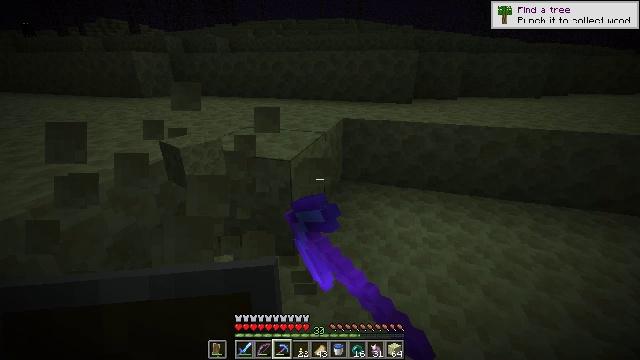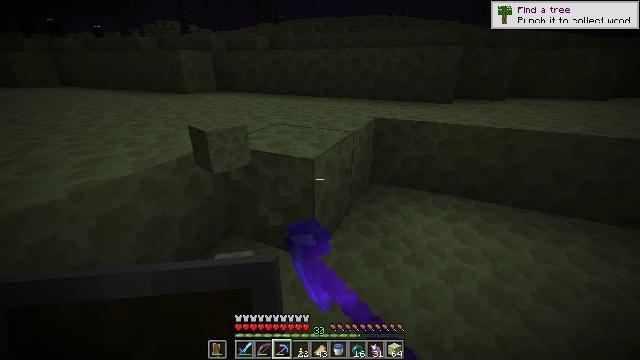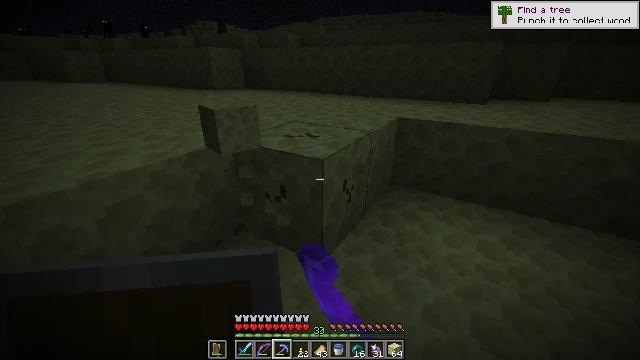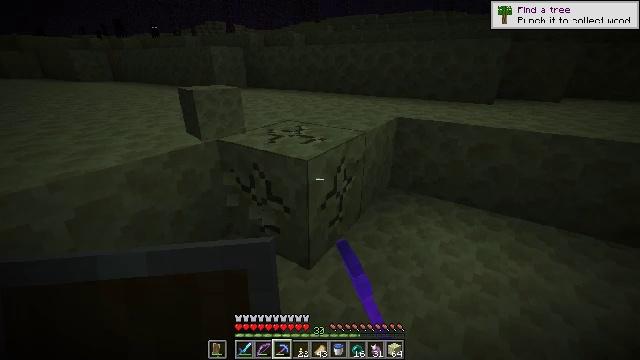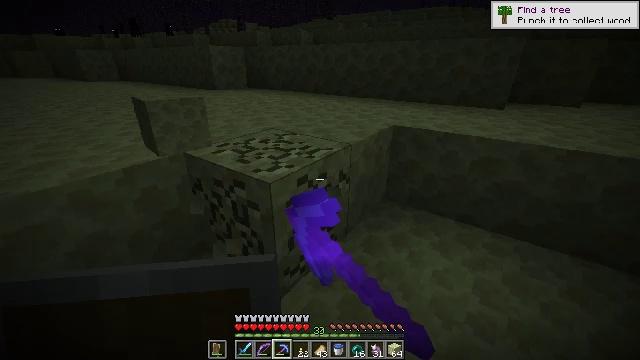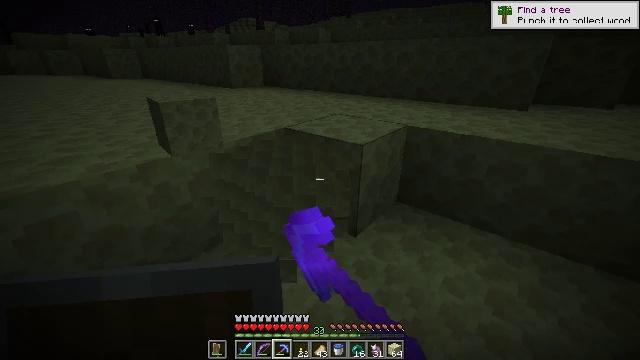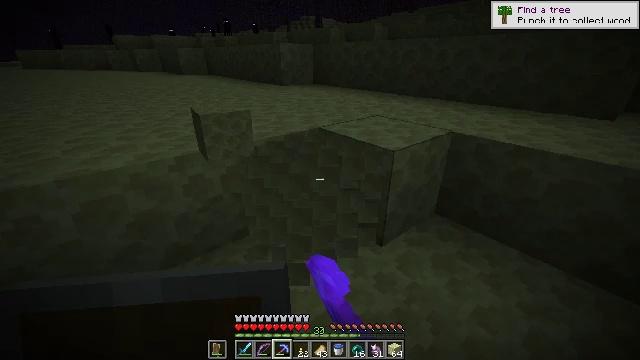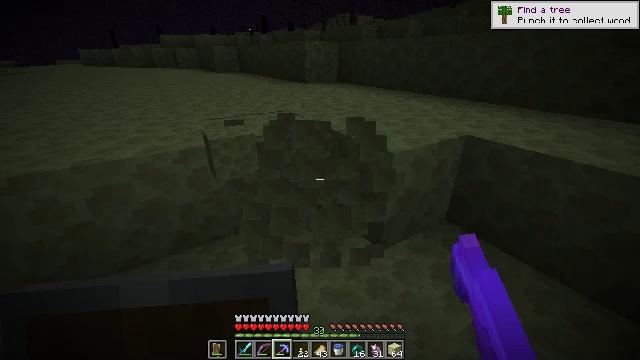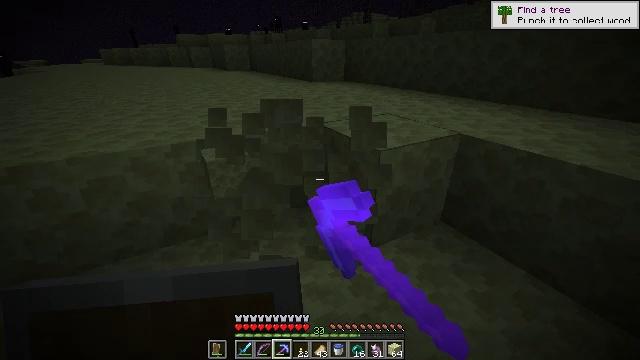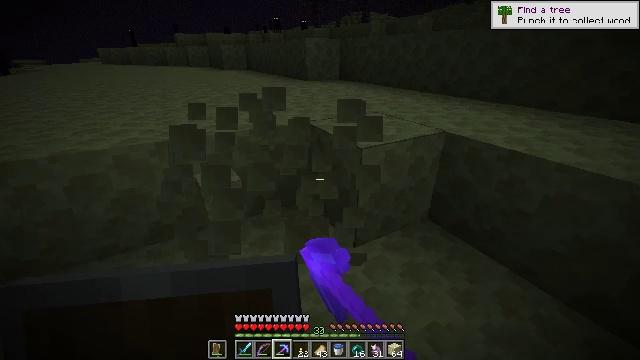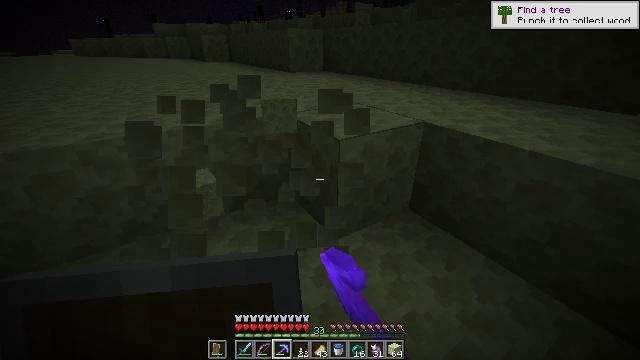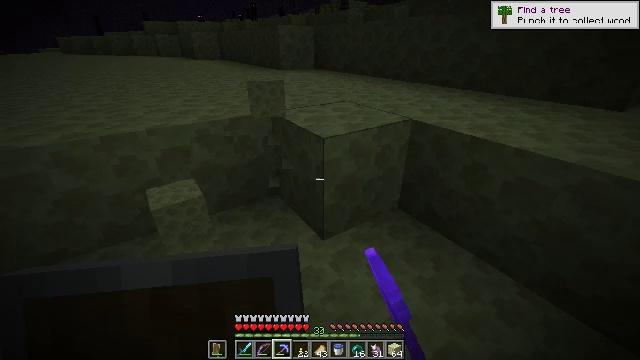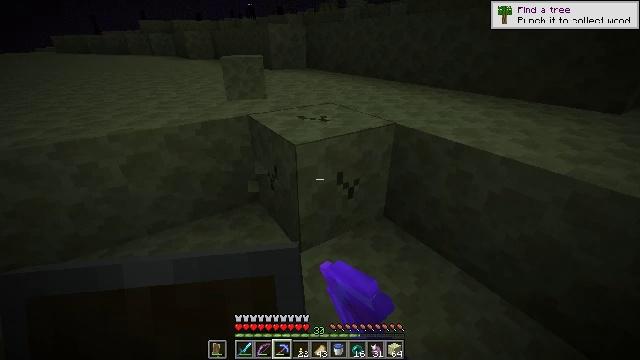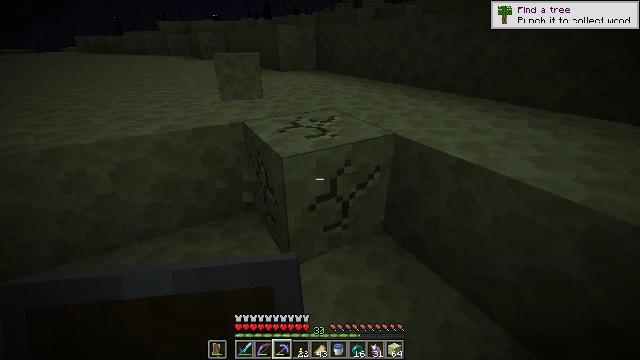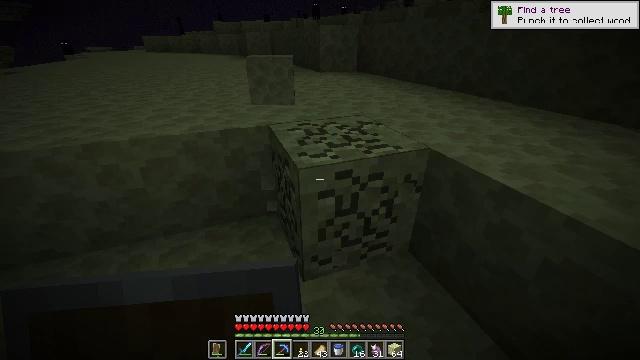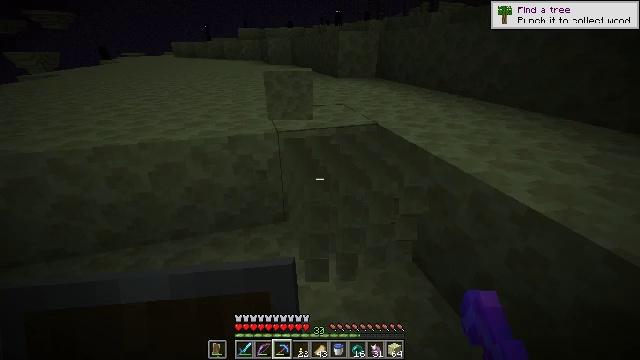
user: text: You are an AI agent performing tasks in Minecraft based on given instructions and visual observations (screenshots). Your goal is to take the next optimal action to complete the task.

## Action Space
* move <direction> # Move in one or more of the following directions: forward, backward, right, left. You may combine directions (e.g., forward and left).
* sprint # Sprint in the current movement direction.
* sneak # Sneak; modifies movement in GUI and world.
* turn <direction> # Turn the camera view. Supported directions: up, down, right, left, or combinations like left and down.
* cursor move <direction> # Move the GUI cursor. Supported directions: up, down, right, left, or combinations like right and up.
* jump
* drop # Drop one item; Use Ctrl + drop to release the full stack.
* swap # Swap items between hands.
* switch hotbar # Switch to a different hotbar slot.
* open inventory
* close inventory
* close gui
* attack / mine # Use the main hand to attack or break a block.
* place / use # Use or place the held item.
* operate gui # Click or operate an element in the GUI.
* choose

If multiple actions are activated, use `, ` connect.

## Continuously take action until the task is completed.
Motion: motion action
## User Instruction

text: Extract end stone with a pickaxe.
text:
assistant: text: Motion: move forward and move right, turn left, attack / mine
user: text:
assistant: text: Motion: move forward and move right, turn left, attack / mine
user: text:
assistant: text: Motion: move forward and move right, turn left, attack / mine
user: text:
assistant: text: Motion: move forward and move right, turn left, attack / mine
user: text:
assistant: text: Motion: move right, turn left, attack / mine
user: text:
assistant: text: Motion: move right, turn left, attack / mine
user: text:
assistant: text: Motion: move right, turn left, attack / mine
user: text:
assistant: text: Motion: move right, turn left, attack / mine
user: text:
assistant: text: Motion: attack / mine
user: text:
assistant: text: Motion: move forward and move right, turn right and down, attack / mine
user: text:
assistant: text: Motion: move forward and move right, turn right, attack / mine
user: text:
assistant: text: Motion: move forward and move right, attack / mine
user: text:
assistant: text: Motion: move forward and move right, turn left, attack / mine
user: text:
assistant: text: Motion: move forward, turn left, attack / mine
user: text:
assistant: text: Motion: turn left and up, attack / mine
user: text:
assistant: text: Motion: turn left and up, attack / mine
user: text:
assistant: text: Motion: attack / mine
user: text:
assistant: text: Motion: attack / mine
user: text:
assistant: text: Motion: attack / mine
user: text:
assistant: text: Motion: move forward and move right, attack / mine
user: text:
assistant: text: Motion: move forward and move right, attack / mine
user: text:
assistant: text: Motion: move forward and move right, turn left, attack / mine
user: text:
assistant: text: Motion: move forward, turn left, attack / mine
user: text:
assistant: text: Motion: attack / mine
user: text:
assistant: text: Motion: attack / mine
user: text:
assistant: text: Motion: attack / mine
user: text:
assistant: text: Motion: turn left and down, attack / mine
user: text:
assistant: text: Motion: turn left, attack / mine
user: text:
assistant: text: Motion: attack / mine
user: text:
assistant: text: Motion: attack / mine